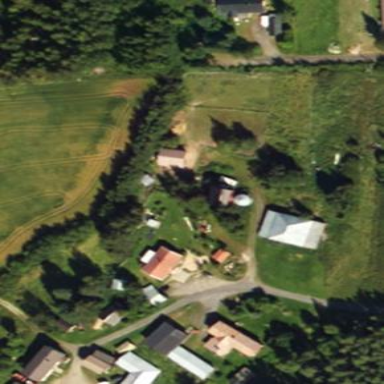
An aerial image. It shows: Farmyard area.